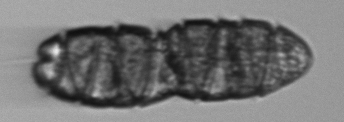
Label: Margalefidinium